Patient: sex F, age 62
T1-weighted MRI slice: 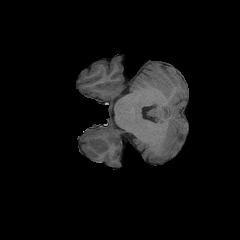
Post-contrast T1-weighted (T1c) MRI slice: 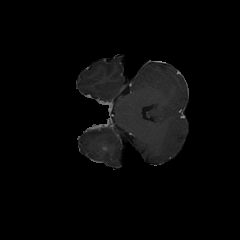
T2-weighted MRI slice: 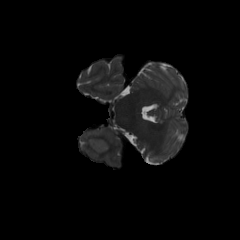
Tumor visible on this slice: yes
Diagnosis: Glioblastoma, IDH-wildtype
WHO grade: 4